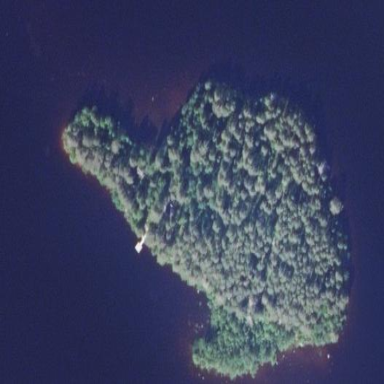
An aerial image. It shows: Islet.